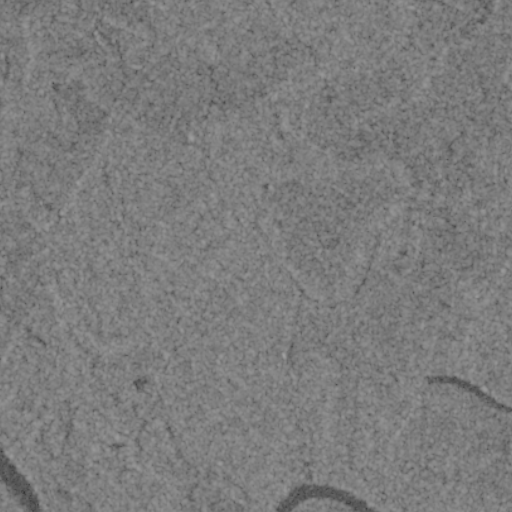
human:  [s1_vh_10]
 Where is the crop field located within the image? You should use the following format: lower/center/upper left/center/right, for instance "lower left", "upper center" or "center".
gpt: The crop field is located in the lower left of the image.
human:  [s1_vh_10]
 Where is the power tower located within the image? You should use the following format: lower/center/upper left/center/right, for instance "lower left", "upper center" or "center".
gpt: The power tower is located in the upper right of the image.
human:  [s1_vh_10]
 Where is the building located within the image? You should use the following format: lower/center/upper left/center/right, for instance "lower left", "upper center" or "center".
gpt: The building is located in the lower right of the image.
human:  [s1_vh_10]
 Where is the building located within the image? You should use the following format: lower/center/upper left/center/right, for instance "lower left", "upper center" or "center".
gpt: The building is located in the lower center of the image.
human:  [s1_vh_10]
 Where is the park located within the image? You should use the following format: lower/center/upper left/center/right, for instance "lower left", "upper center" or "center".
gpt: There is no park in the image.

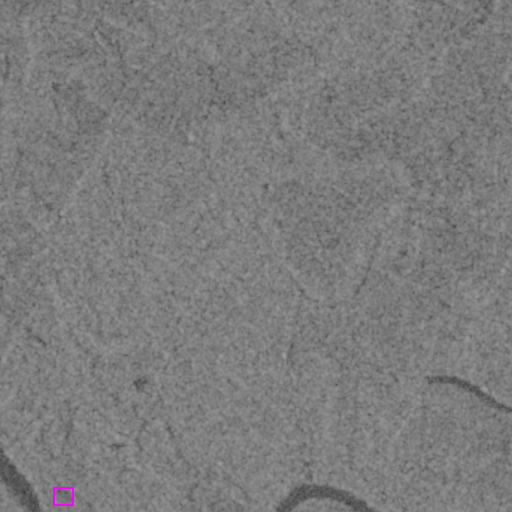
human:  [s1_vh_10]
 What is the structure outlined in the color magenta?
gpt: The structure outlined in magenta is a crop field.
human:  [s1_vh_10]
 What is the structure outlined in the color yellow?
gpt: There is no yellow outline.